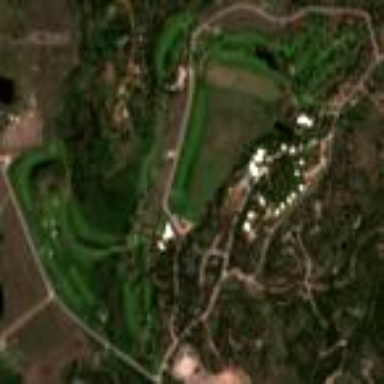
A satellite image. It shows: Golf course.